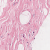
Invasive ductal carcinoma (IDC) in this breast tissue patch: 0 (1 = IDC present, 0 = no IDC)